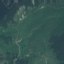
Land use / land cover: Pasture